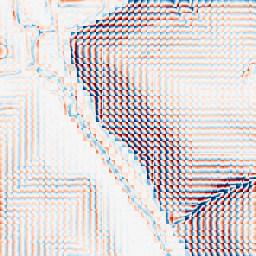
Category: wavelet
Decomposition family: wavelet_dwt
Decomposition parameters: wavelet: haar
level: 3
Upsampling method: area
Upsampling parameters: scale: 8
Upsampling scale: 8